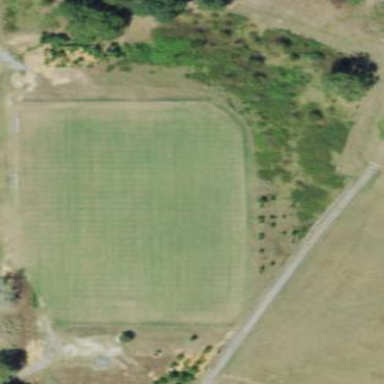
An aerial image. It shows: Soccer pitch for leisureland activities.